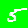
Digit: 5